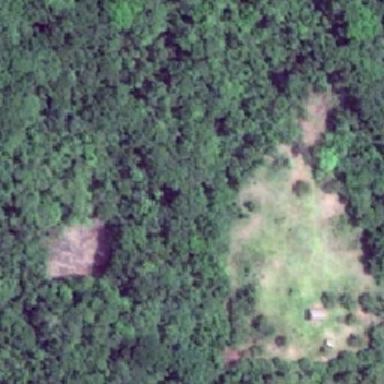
Land naked in the middle of the forest .